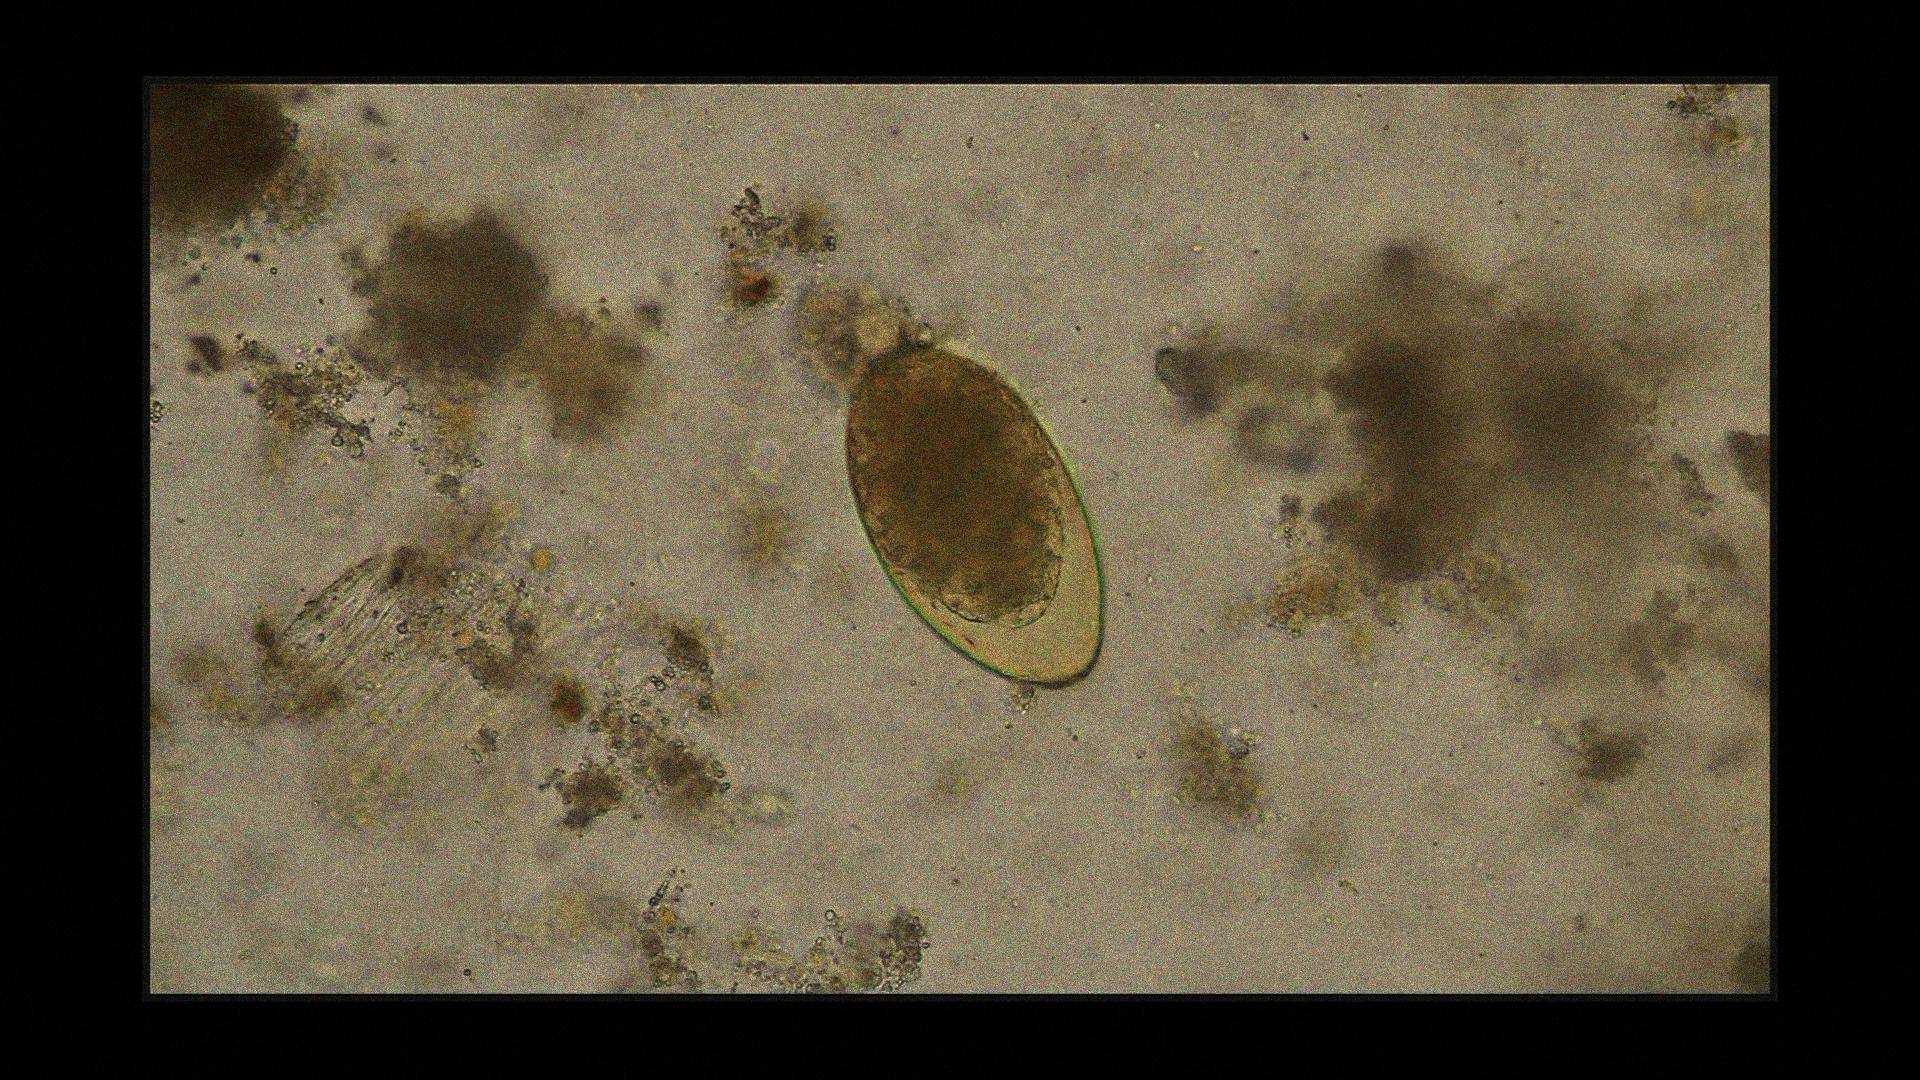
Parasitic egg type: Fasciolopsis buski